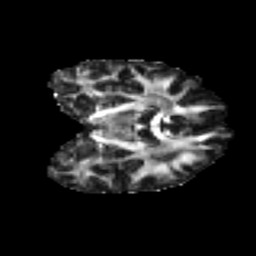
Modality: FA
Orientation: coronal
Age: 33
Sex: female
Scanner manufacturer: ge
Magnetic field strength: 3 T
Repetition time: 7.8 s
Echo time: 0.0606 s